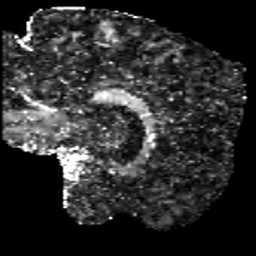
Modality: FA
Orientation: sagittal
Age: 46
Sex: male
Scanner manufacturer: ge
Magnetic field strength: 3 T
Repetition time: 3.335 s
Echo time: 0.0868 s